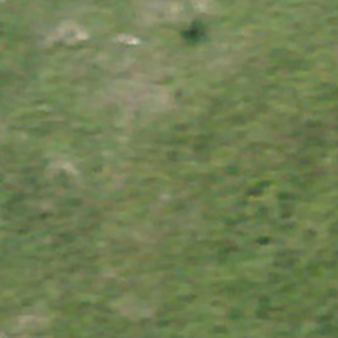
Label: other